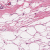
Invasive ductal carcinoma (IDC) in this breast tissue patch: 0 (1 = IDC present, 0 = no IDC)